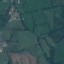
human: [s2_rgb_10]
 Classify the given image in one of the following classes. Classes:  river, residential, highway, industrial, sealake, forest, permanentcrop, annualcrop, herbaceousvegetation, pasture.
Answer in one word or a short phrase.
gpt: Pasture